Field crop: maize
Growth stage: 1
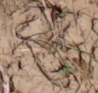
Species: lolium